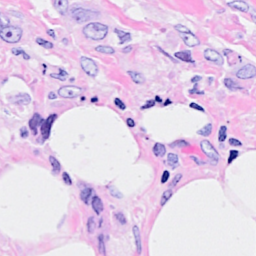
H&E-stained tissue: Breast